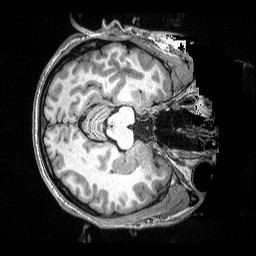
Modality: T1w
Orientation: axial
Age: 43
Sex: male
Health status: healthy
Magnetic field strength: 3 T
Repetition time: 2.53 s
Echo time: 0.00331 s